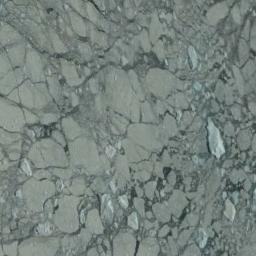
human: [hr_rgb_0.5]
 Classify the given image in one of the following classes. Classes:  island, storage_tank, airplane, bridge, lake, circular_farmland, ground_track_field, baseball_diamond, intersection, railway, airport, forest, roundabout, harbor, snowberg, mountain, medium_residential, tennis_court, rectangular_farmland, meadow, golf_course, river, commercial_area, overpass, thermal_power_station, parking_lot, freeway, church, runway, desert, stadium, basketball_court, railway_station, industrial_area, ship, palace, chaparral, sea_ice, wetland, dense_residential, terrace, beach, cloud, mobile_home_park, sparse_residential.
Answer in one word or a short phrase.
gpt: sea_ice